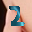
Label: 2